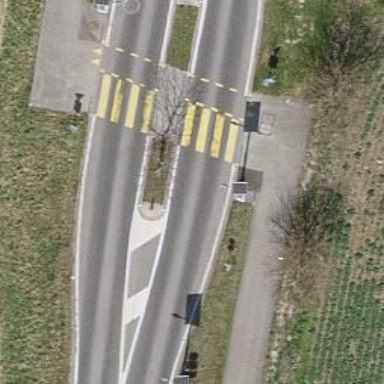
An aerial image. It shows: Uncontrolled zebra crossing with central island. The crossing is marked with zebra stripes.